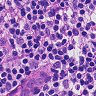
Metastatic tissue present: no